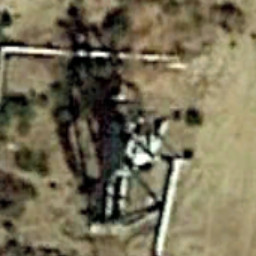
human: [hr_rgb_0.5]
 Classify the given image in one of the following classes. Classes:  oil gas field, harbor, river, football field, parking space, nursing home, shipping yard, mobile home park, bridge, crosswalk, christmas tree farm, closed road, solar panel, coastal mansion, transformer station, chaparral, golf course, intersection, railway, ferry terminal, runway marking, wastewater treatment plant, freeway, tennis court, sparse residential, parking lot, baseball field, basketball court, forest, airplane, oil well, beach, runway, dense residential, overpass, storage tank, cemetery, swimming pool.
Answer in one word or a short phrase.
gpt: oil well